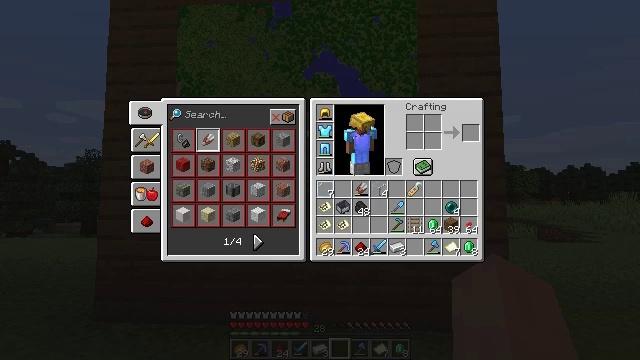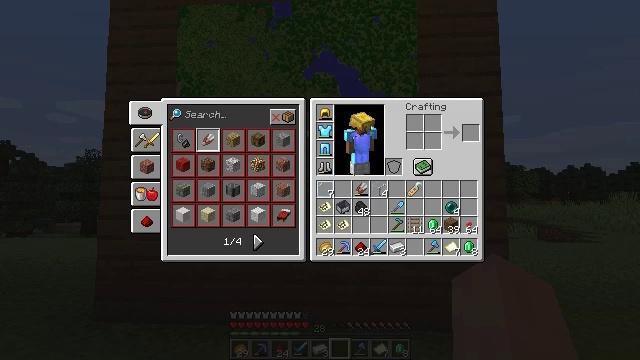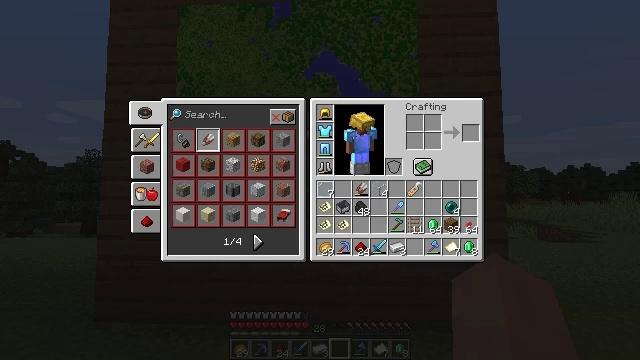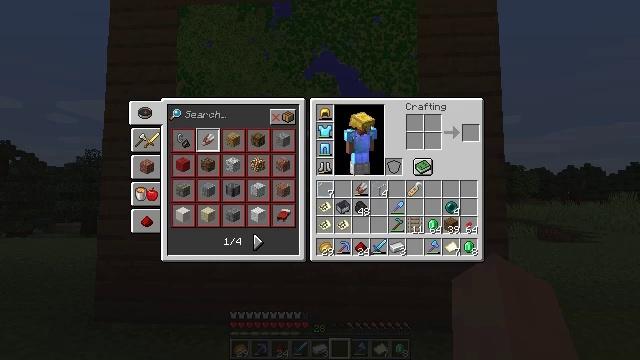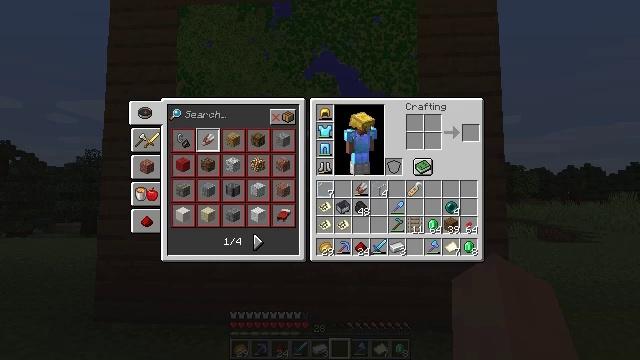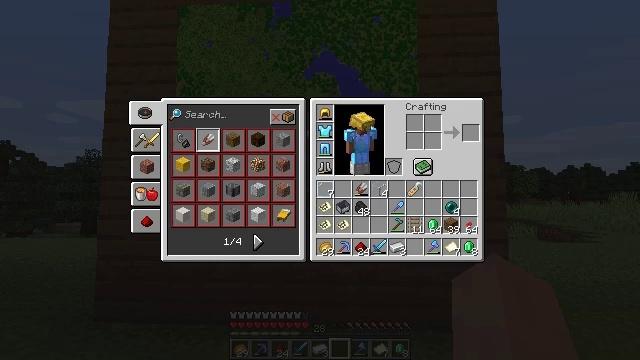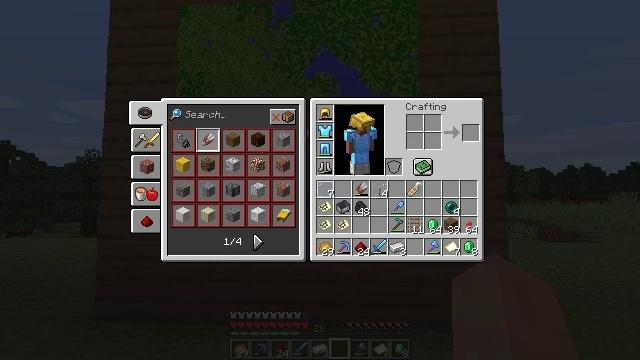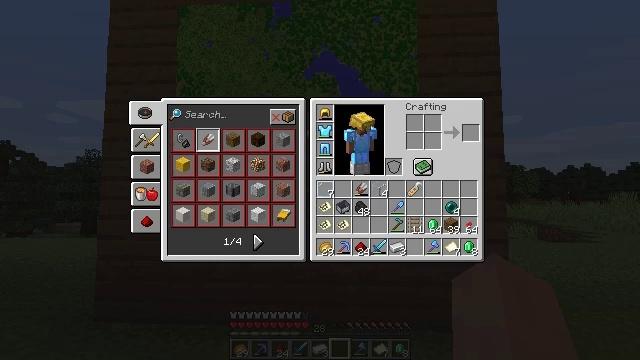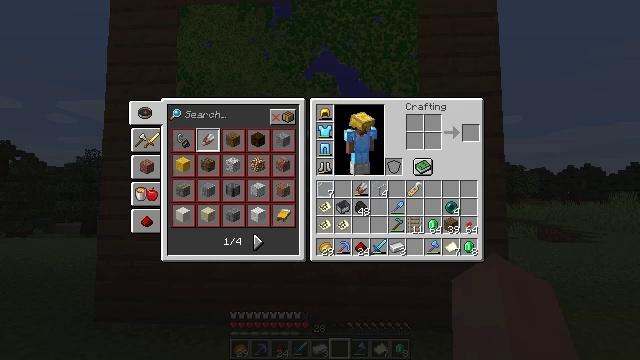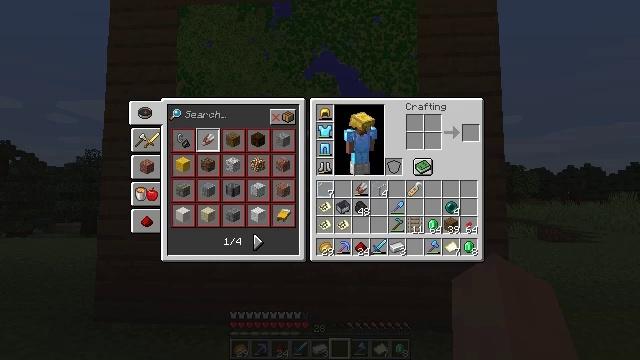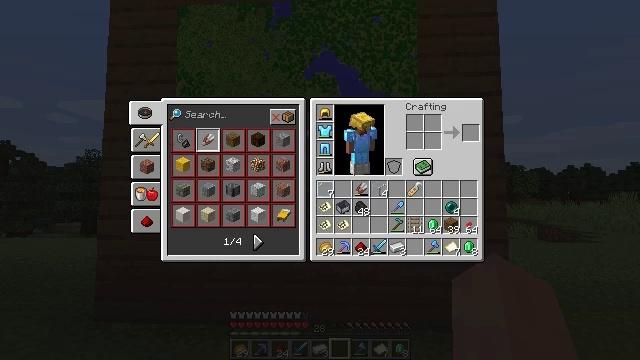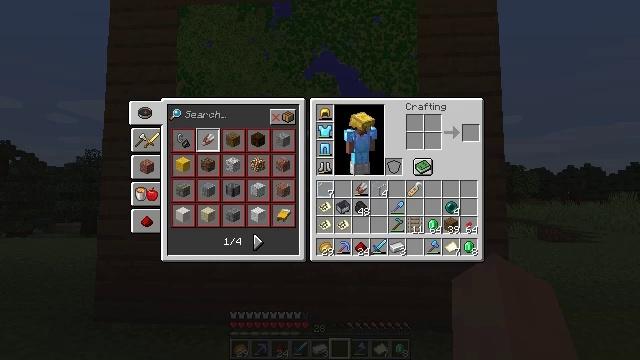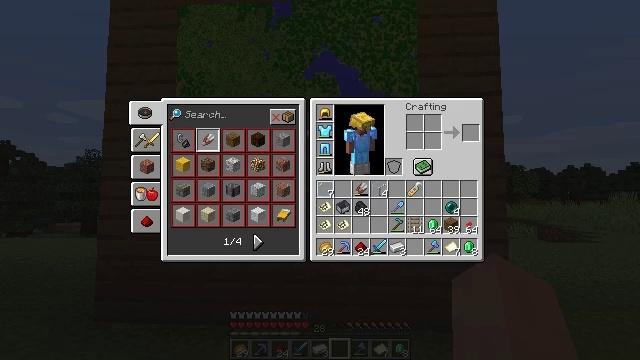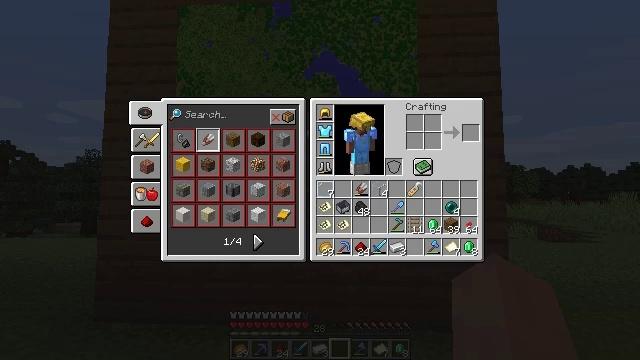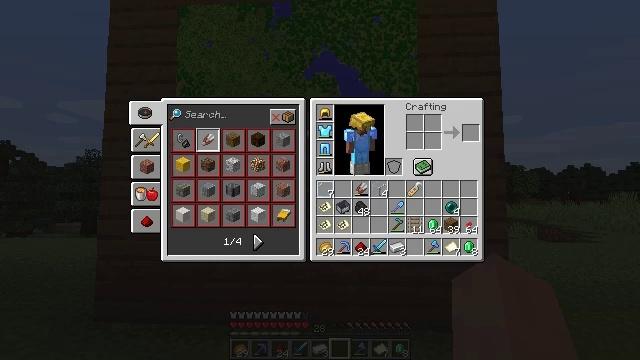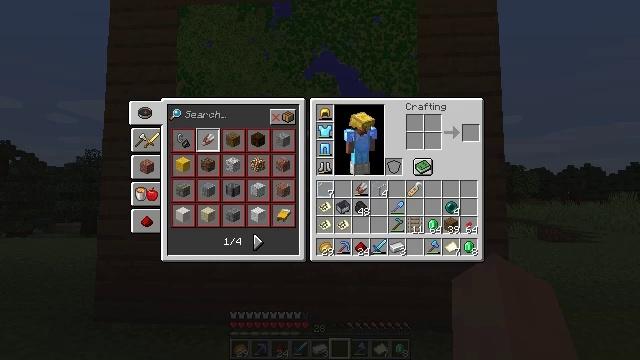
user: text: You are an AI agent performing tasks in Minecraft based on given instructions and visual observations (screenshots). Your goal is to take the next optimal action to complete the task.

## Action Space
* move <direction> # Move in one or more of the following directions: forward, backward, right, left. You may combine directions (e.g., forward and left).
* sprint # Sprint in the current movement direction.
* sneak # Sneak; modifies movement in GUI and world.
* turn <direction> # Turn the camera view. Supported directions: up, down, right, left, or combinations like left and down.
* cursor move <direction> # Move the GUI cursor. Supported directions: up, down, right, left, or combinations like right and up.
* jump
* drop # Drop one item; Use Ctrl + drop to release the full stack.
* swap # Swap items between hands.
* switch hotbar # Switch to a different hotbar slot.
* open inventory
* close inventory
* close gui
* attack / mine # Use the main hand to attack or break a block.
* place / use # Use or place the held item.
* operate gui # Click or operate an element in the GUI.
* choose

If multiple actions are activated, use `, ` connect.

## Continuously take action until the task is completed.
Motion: motion action
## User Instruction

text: Open a crafting table to create an item frame.
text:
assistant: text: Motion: no_op
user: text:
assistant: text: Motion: no_op
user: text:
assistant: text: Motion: no_op
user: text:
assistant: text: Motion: no_op
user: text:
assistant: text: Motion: no_op
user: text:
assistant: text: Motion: no_op
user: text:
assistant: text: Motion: no_op
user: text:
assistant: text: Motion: no_op
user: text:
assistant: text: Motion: no_op
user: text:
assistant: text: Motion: no_op
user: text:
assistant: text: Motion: no_op
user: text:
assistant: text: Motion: no_op
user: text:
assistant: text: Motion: no_op
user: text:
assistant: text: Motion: no_op
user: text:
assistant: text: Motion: no_op
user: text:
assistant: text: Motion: no_op
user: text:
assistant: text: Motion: no_op
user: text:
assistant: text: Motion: no_op
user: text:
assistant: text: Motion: no_op
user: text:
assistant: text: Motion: no_op
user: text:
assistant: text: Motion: no_op
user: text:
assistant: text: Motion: no_op
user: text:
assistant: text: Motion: no_op
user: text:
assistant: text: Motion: no_op
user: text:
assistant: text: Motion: no_op
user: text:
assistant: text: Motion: no_op
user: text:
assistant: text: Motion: no_op
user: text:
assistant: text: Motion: no_op
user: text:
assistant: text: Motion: no_op
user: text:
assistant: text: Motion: no_op